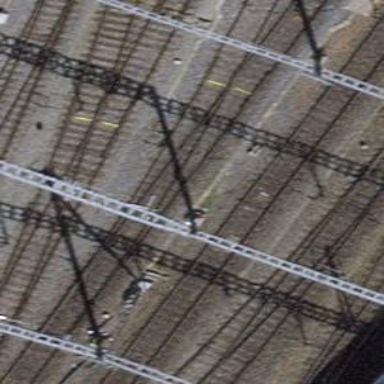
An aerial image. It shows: Single-track railway with electrified contact lines.